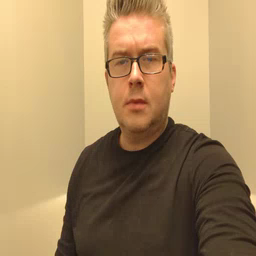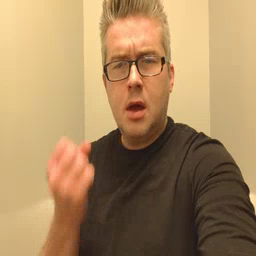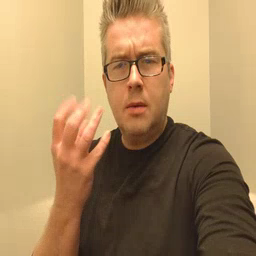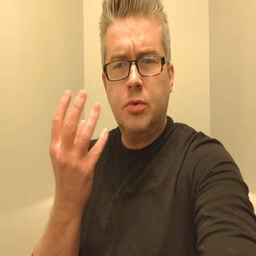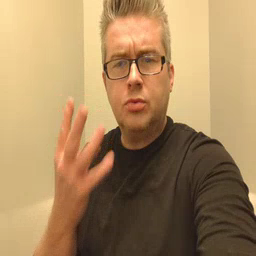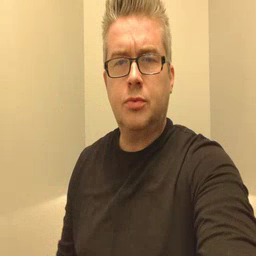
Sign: many